Question: As a total beginner in Flash, I am on an assignment where I should create a fake progress bar that should go from 0% - 98%.
Right now I have my line of progress with a total white tween over it that goes from left to right to indicate the fake download. See picture.

While the tween is running I want to increase the percentage so it matches and stops with 98% - is it possible to do this? And how?
My document is in AS3, but there is no action script yet so it does not matter right now. I mostly do timeline.
Thank you!
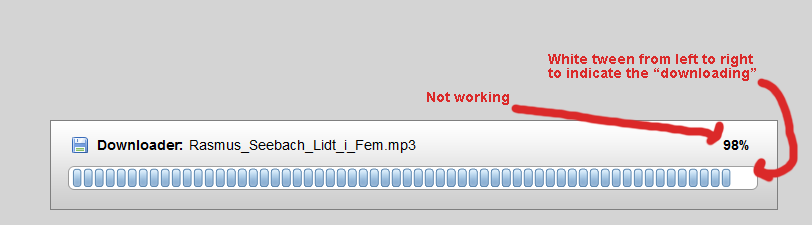
Answer: Let's assume, your "98%" is a label which has an id "txtPercent" on the stage.
For example, you can write a function which will listen enterFrame event and update your txtPercent label.
Open the actionscript editor on the first frame and write:
'''
import flash.events.*;
//add enterFrame event listener, when timeline frame is passed the listener function is invoked
addEventListener(Event.ENTER_FRAME, updateProgress);
function updateProgress(event:Event) {
//update the label with percent count
txtPercent.text = (currentFrame / totalFrames * 100).toFixed(0) + "%";
}
'''
Don't forget to put stop(); in the actionscript editor for the last frame.